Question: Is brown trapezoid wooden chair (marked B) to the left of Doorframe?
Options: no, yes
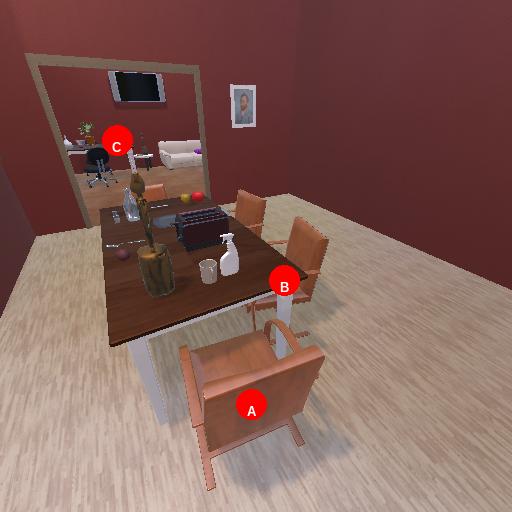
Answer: no